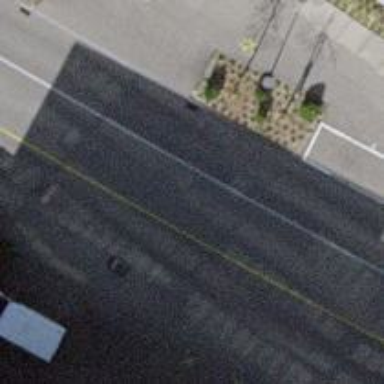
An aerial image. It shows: Asphalt tertiary road with lane designated for buses on the right and shared busway/cycleway on the right side.